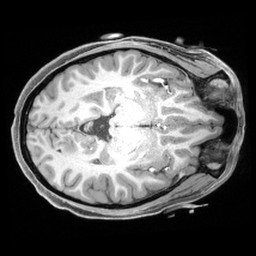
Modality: T1w
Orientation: axial
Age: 21
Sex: female
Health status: healthy
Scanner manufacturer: siemens
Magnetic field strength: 3 T
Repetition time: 2.4 s
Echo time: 0.00194 s